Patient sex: F
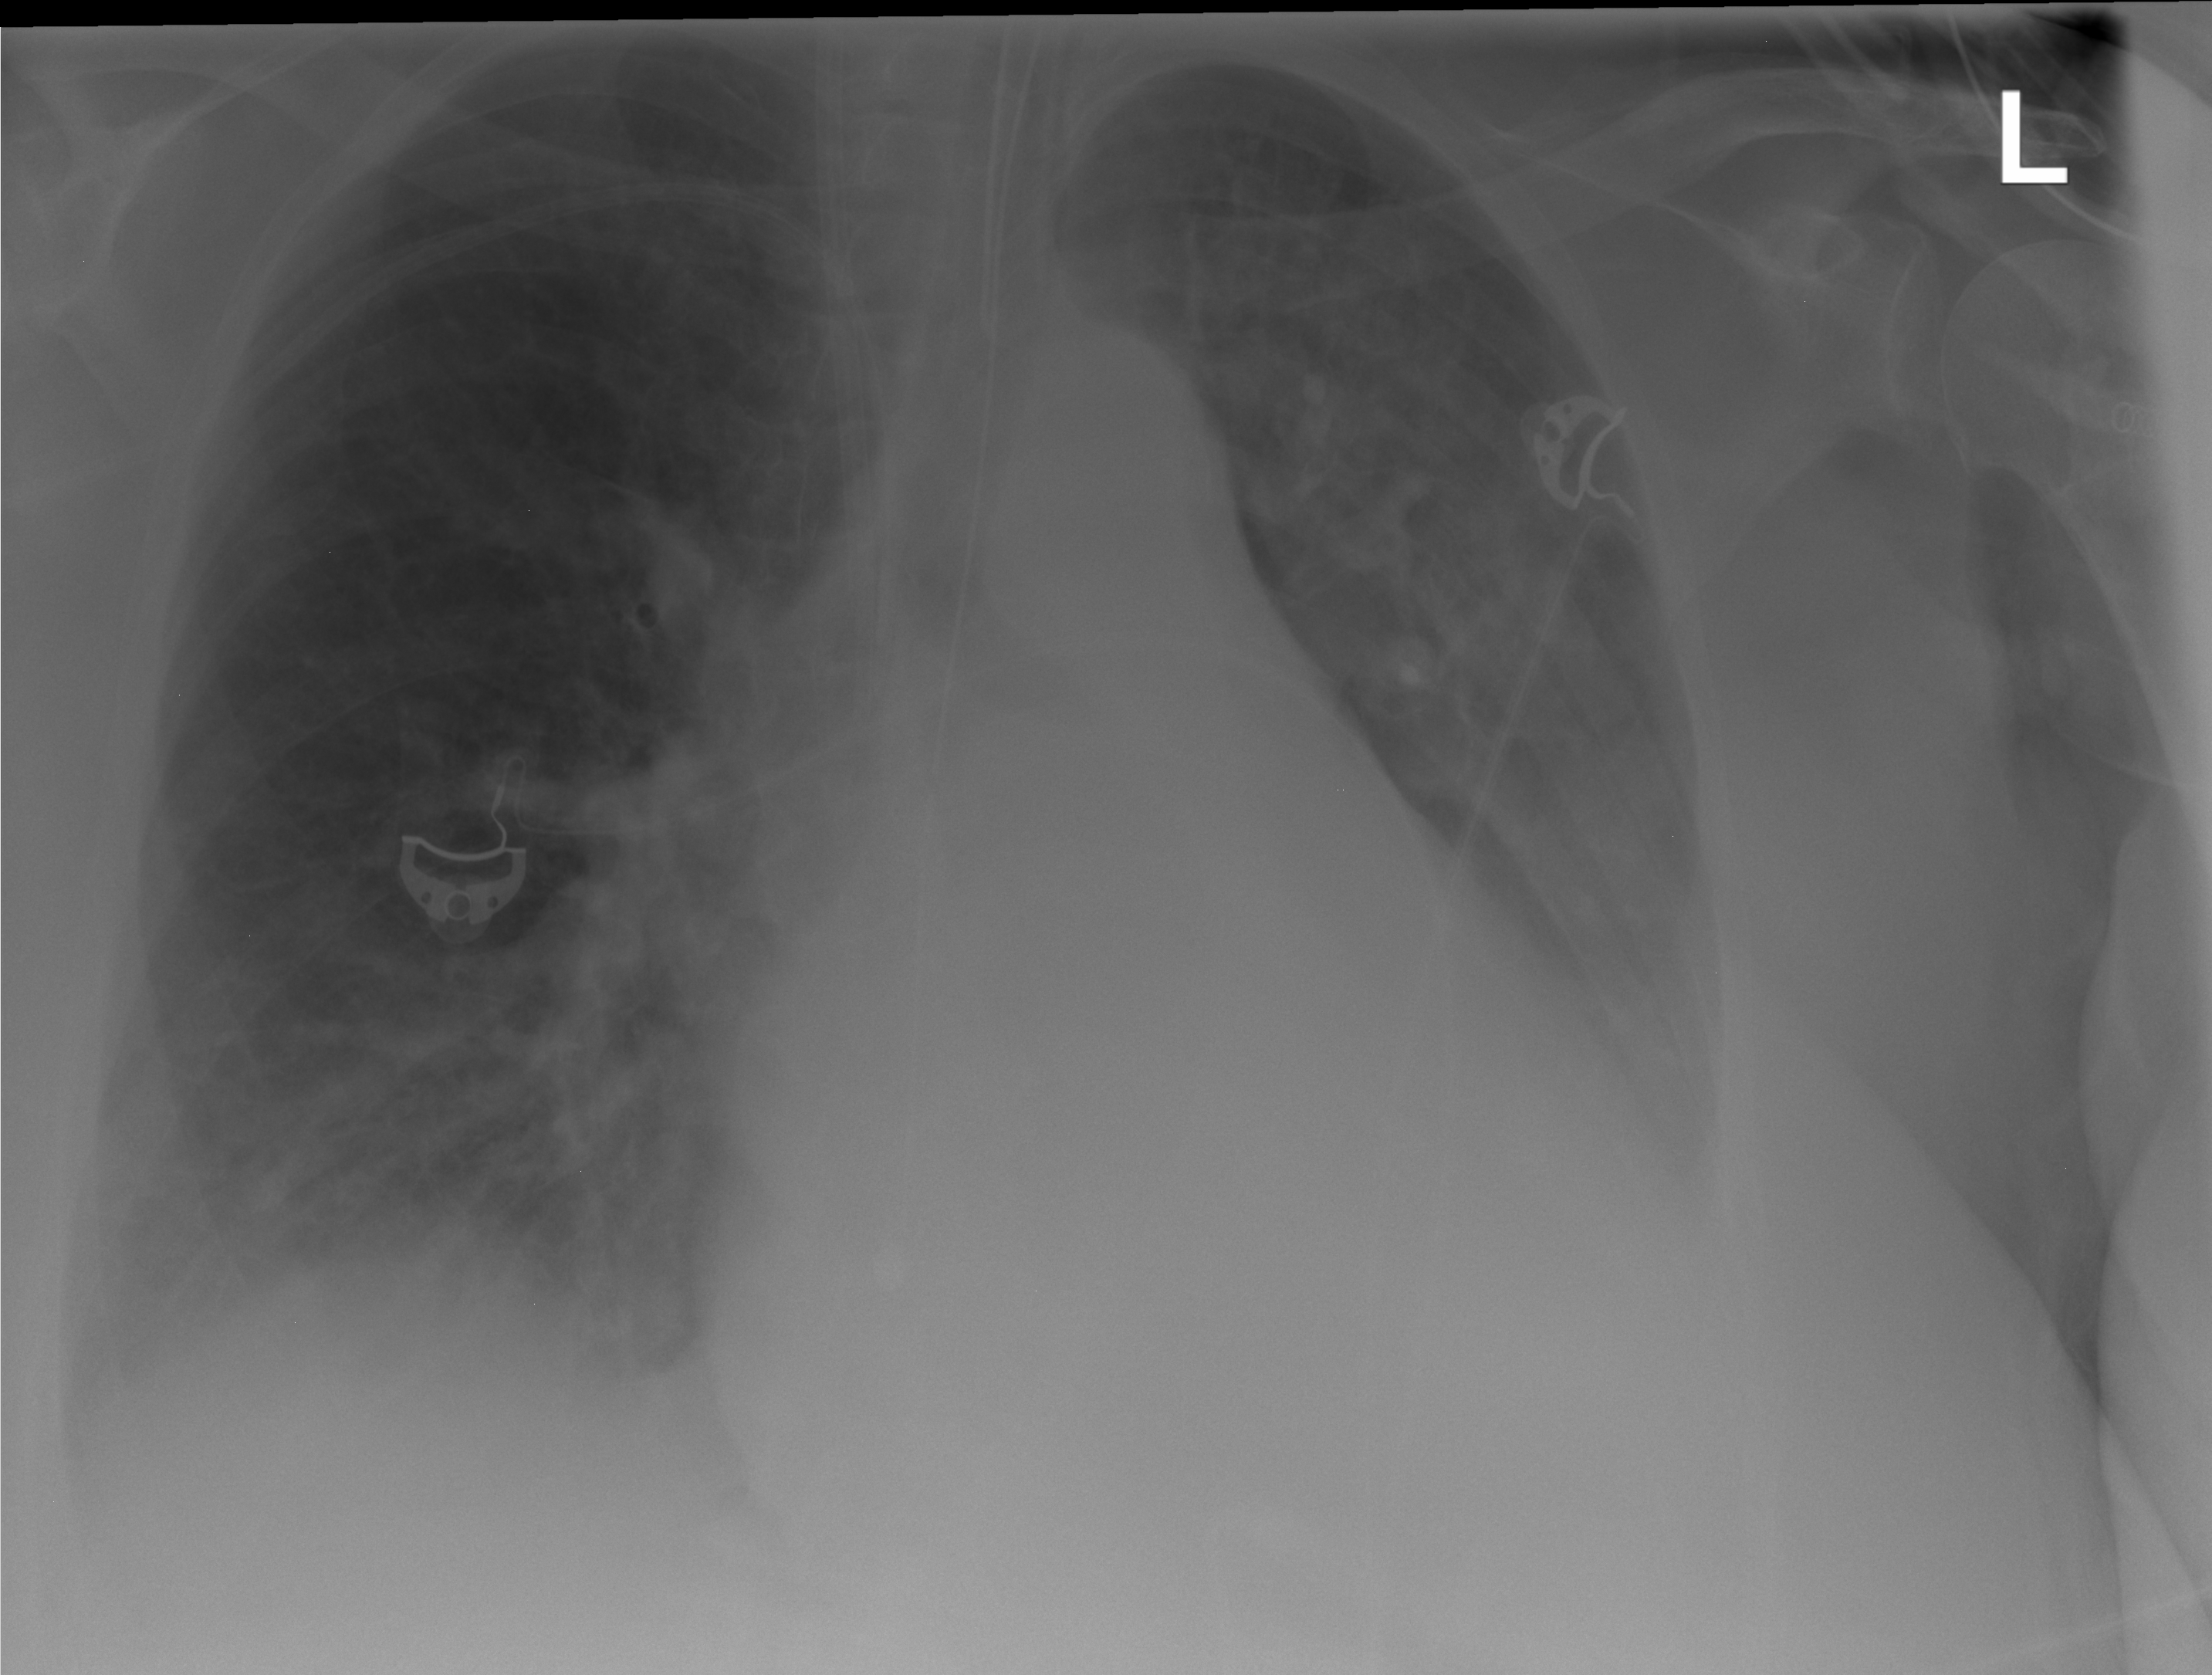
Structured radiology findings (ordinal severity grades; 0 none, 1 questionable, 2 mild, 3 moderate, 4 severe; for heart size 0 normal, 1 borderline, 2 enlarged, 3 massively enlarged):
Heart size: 2
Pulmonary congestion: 3
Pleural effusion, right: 2
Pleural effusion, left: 3
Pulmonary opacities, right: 0
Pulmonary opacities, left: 0
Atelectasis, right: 2
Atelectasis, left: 2